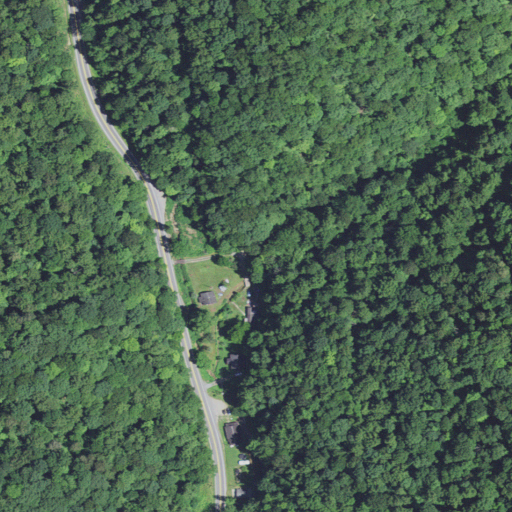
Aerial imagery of valley in West Virginia named Upper Elk Hollow containing deciduous forest, open development, mixed forest, and low intensity development